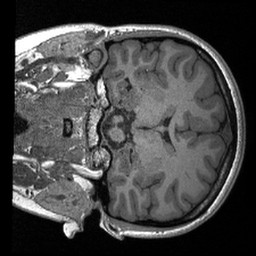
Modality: T1w
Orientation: coronal
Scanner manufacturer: siemens
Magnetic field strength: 3 T
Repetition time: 2.4 s
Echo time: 0.00213 s